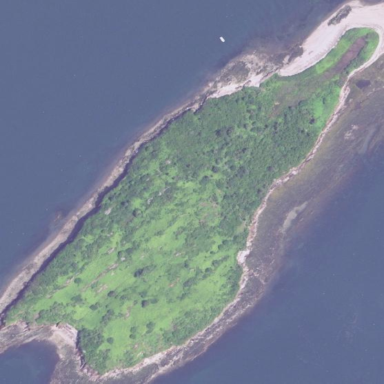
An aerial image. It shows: Island with natural coastline.